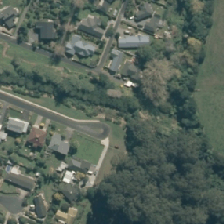
Land cover: urban_parkland